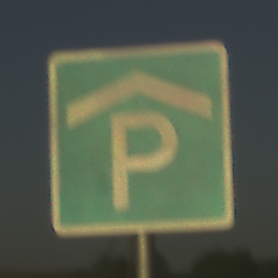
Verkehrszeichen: Parkhaus
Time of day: SunriseSunset
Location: Outdoor (RoadRail)
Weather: Clear
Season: NotSpecified
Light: Natural